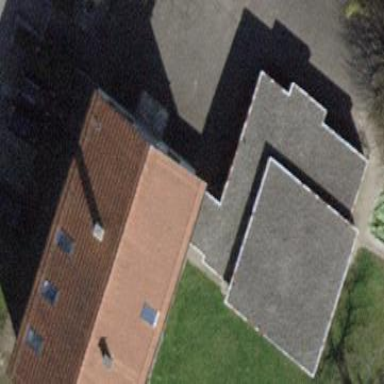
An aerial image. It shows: Kindergarten building.